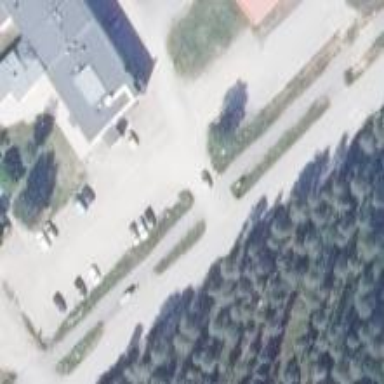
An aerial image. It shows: Parking area with asphalt surface.